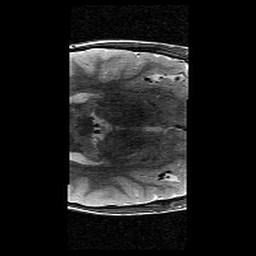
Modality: T2w
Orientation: axial
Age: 9
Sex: male
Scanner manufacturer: siemens
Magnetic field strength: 3 T
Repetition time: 9.23 s
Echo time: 0.067 s